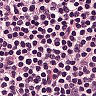
Metastatic tissue present: no